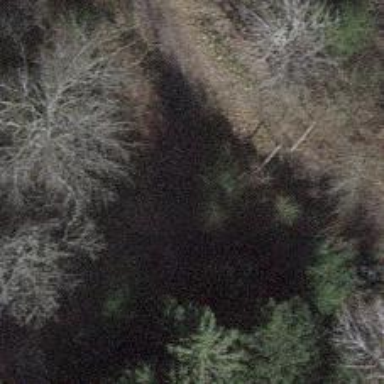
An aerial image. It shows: Path.